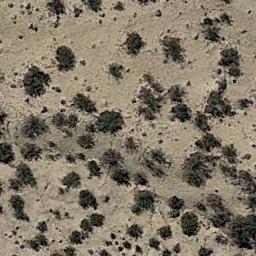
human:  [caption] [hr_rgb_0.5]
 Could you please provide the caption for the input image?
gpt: Some disconnected chaparrals grow in the desert .

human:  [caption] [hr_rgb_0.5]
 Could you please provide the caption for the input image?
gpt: There are some dry bushes make up the chaparral on the desert .

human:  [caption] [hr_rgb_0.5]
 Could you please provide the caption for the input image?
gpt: There are dozens of trees in this desert .

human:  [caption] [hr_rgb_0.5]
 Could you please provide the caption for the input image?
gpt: Chaparral is evenly distributed on the sand .

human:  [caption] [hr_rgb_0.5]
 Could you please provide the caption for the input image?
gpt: The plants in the chaparral vary in size .